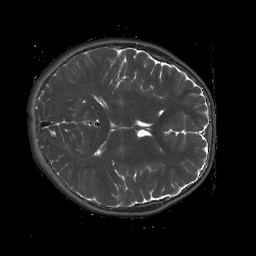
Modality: T2map
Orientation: axial
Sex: male
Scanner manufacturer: siemens
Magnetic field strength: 3 T
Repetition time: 4 s